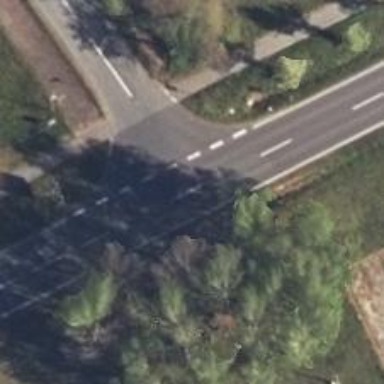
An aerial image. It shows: Tertiary road with asphalt surface.